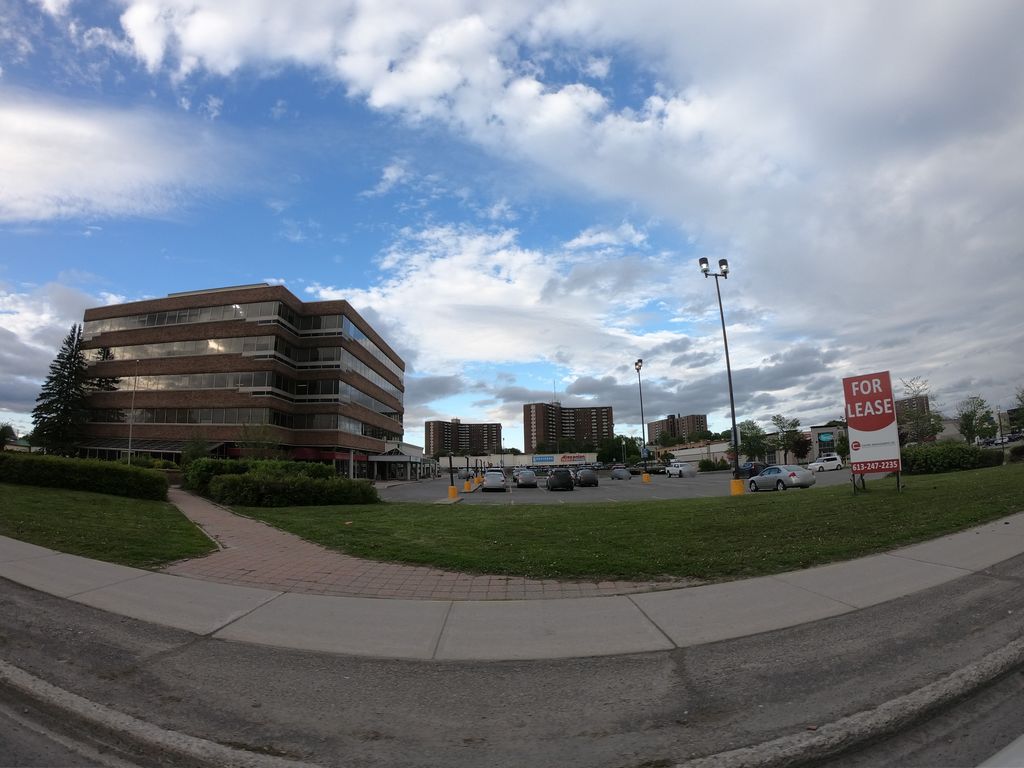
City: ottawa-gatineau